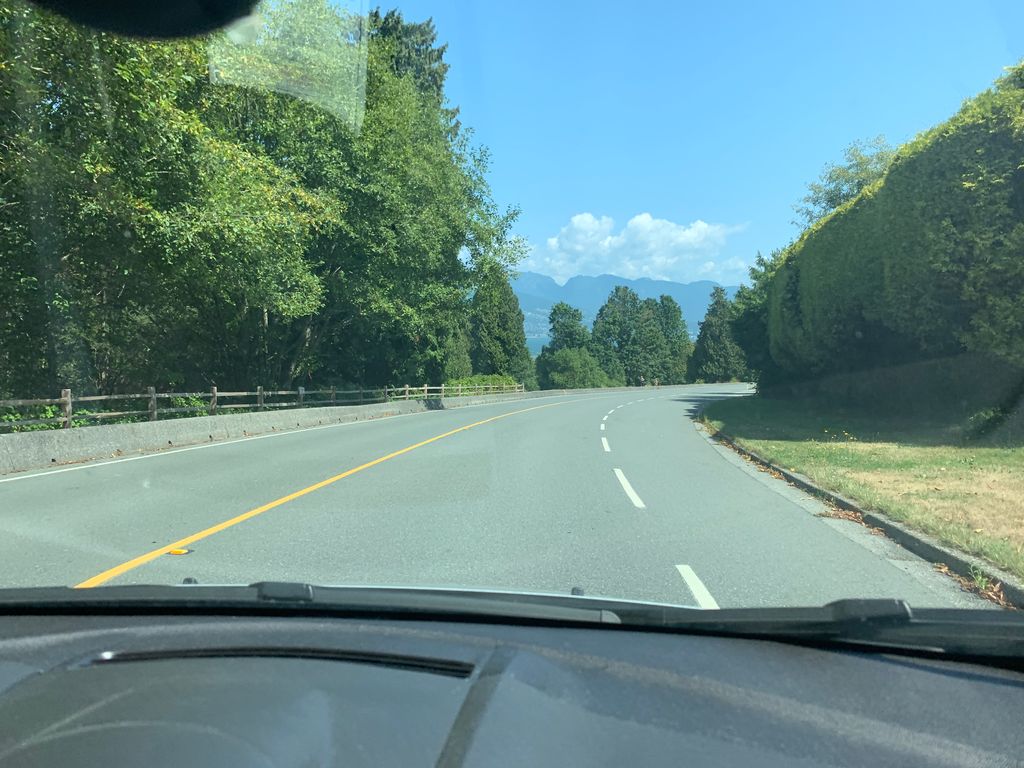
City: vancouver